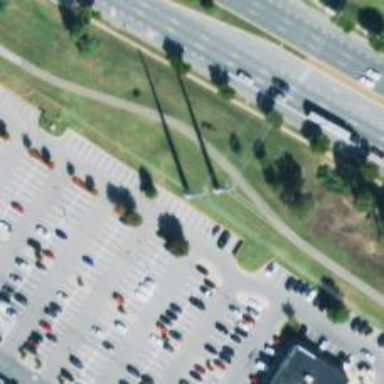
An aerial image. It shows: Tower or pole used for power transmission.